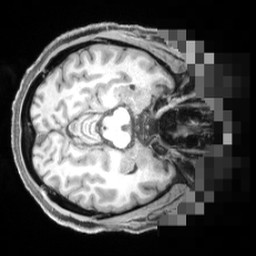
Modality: T1w
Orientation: axial
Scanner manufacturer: siemens
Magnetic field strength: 3 T
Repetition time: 2.55 s